Field crop: maize
Growth stage: 2
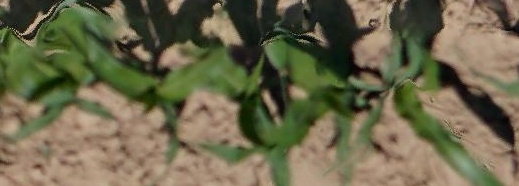
Species: maize